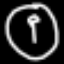
Label: clock